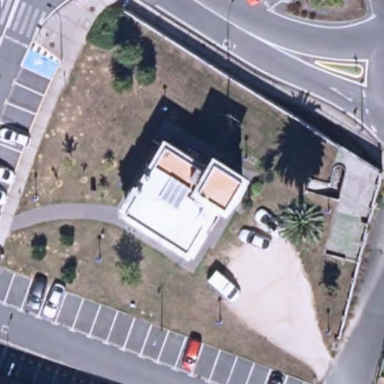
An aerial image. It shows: Police building.